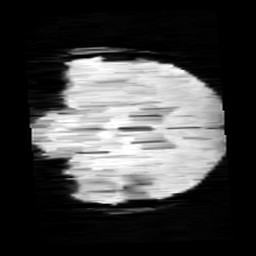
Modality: minIP
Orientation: coronal
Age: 9
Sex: male
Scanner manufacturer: siemens
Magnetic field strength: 3 T
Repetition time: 0.027 s
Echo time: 0.02 s